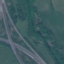
Land use / land cover: Highway